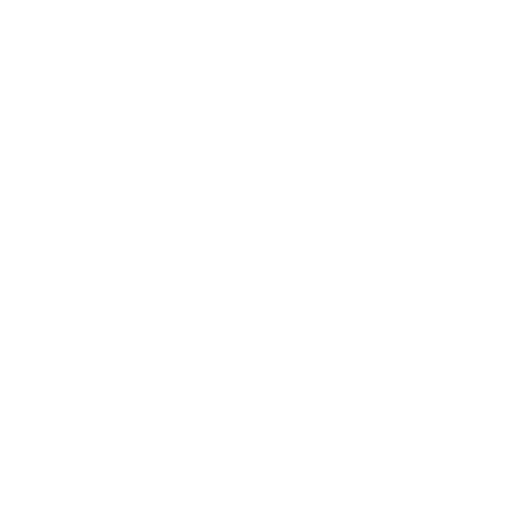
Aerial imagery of bar in Massachusetts named Davis South Shoal containing only unknown